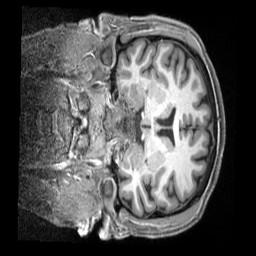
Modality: T1w
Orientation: coronal
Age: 28
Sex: male
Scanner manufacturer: siemens
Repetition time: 2.3 s
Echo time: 0.00229 s